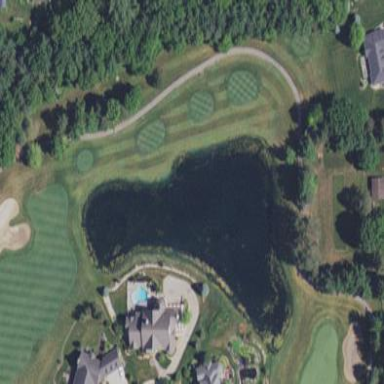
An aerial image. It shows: Scenic view of water hazard on golf course. The natural water feature adds beauty to the landscape.